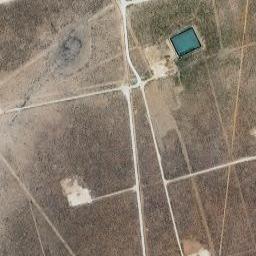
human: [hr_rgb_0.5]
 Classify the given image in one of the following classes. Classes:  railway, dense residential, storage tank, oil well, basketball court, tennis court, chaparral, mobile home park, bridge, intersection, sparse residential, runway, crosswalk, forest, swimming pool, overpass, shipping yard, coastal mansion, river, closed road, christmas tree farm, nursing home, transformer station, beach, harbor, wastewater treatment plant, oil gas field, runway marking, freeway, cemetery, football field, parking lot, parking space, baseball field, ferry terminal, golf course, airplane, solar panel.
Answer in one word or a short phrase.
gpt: oil gas field